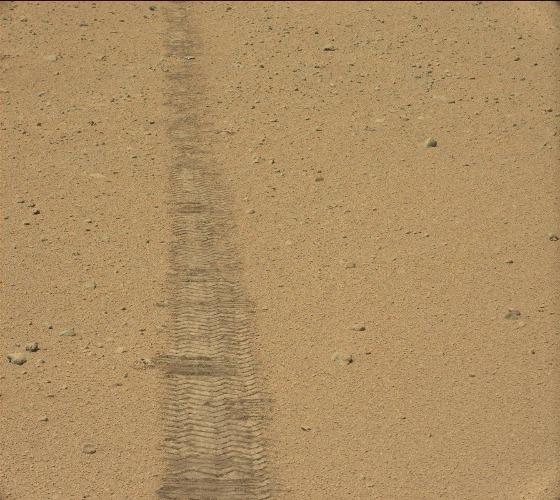
Terrain classes present: Gravel / Sand / Soil, Rock, Track